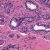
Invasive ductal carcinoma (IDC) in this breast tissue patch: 0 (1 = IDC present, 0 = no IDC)